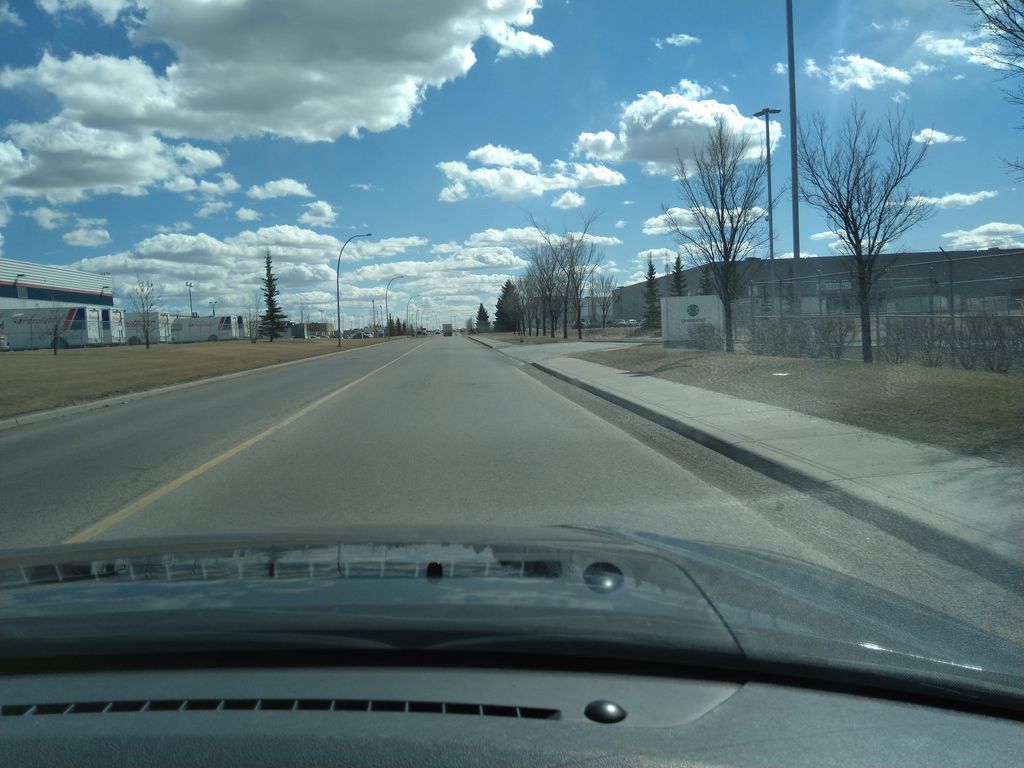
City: calgary